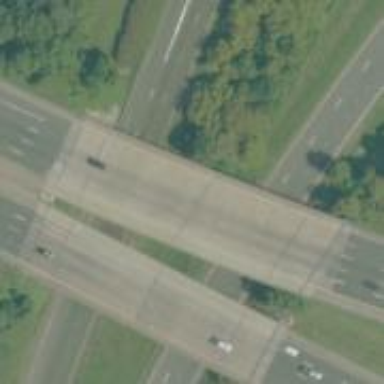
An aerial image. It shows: Beam bridge on motorway.